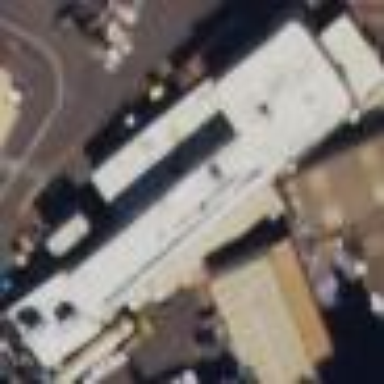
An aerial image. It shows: Industrial building.